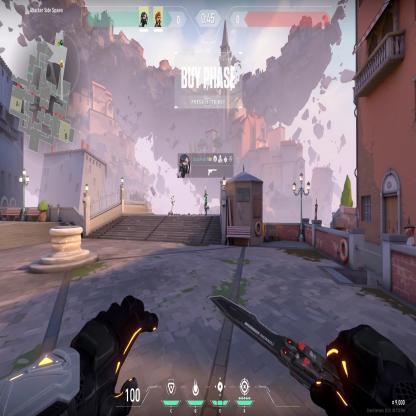
Label: dropped spike ; teammate